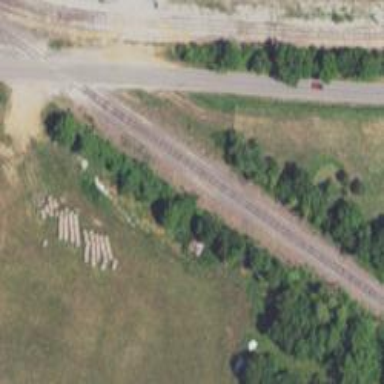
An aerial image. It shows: Railway track.